Interaction volume radius: 5 \u00c5
Interaction volume height: 15 \u00c5
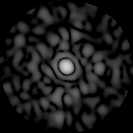
Disorder parameter: 0.8386